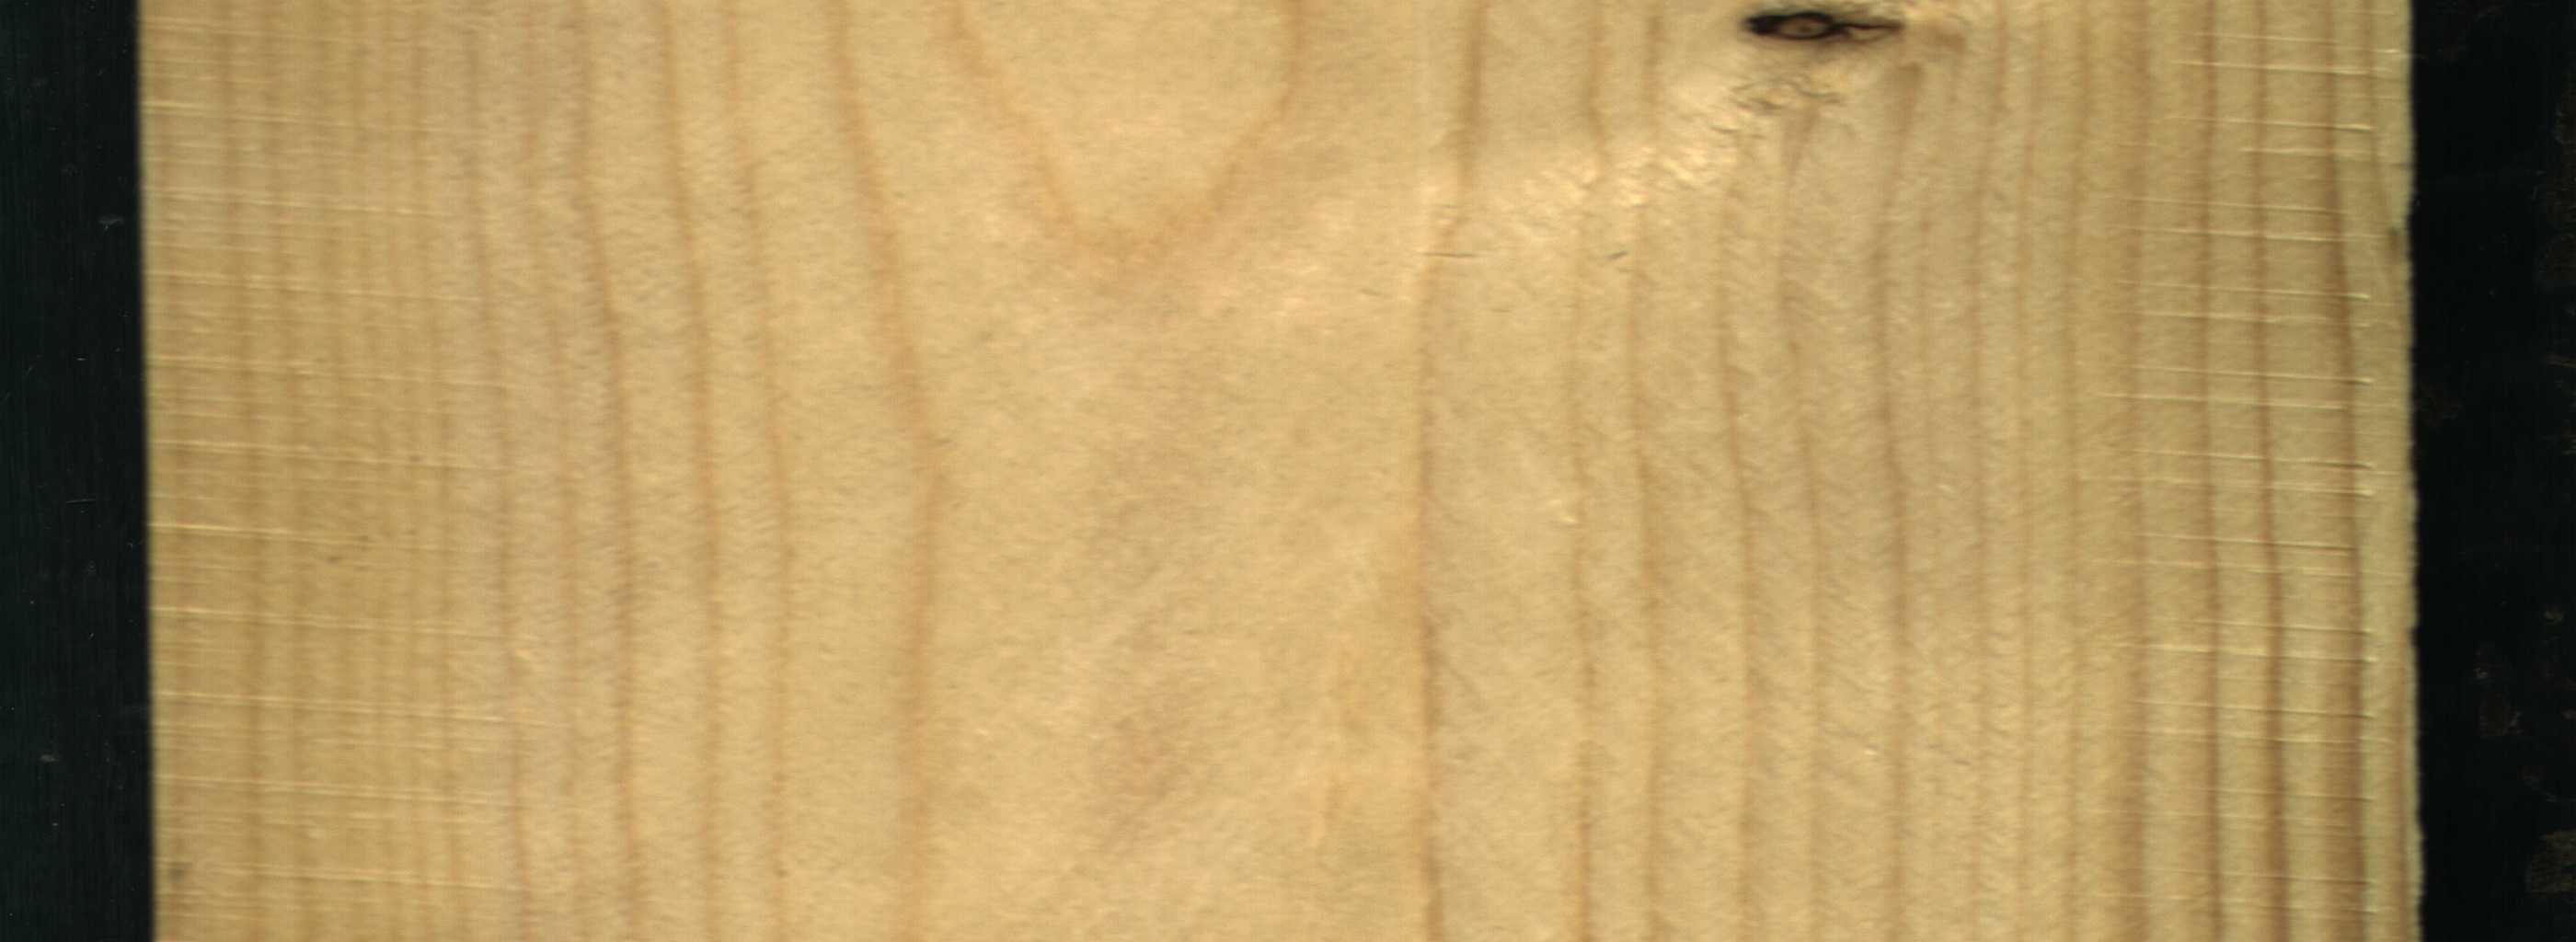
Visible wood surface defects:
Dead_Knot